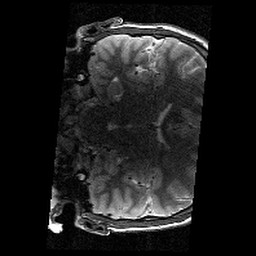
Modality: T2w
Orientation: coronal
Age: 13
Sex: male
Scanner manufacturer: siemens
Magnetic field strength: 3 T
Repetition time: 9.23 s
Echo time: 0.067 s